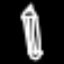
Label: pencil